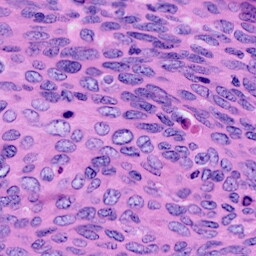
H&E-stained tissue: Cervix